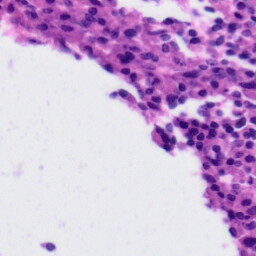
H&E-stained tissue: Tonsil